Interaction volume radius: 5 \u00c5
Interaction volume height: 10 \u00c5
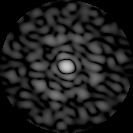
Disorder parameter: 0.8916